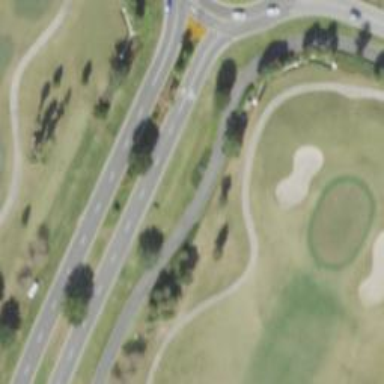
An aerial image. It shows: Path designated for golf carts.